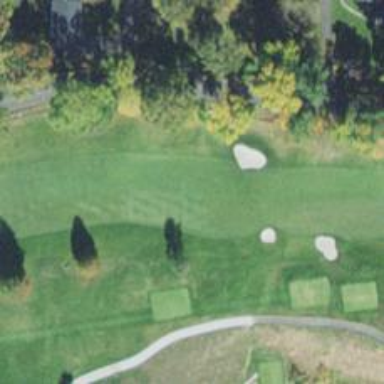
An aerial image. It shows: Golf hole.